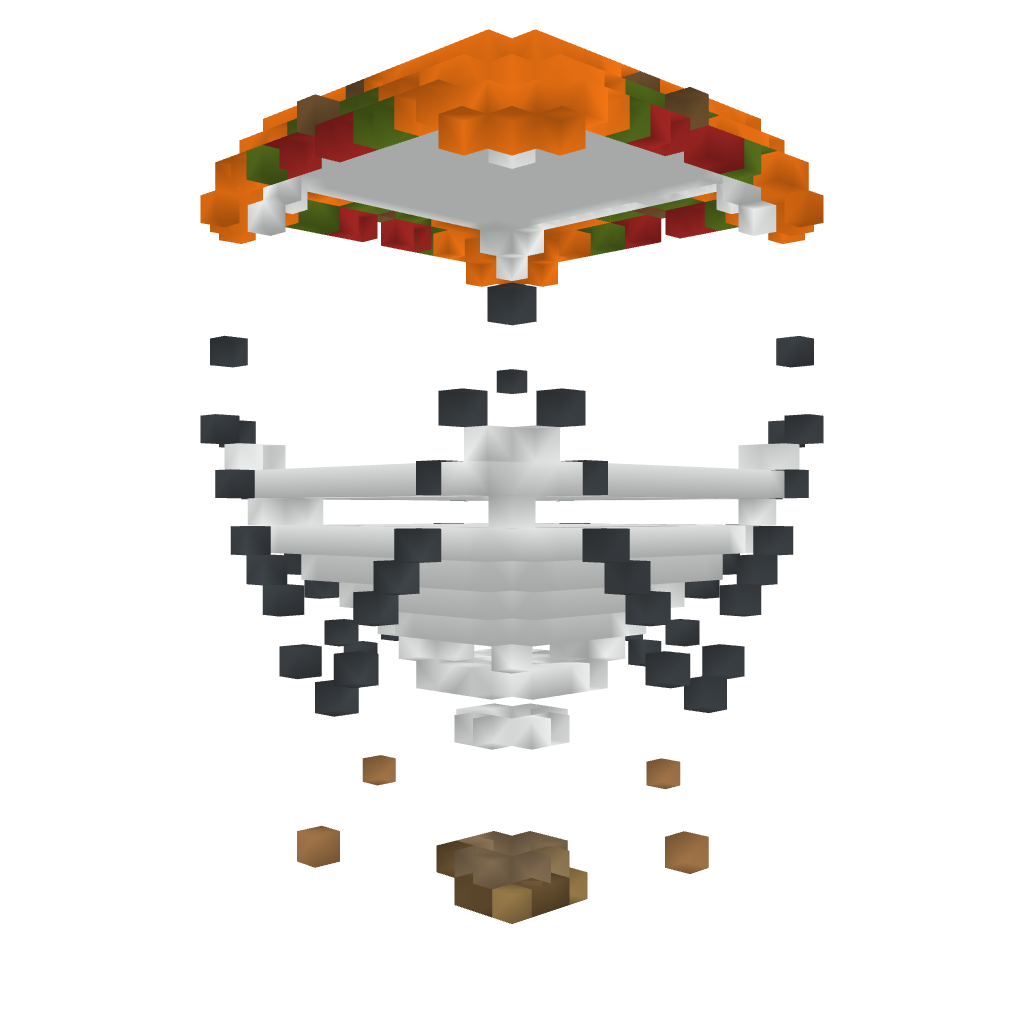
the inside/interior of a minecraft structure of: Hot Air Balloon